高二 · 度量几何学
15. 如图平面四边形 $A B C D$ 的对角线的交点位于四边形的内部, $A B=1, B C=\sqrt{3}, A C=C D$, $A C \perp C D$, 当 $\angle A B C$ 变化时, 对角线 $B D$ 的最大值为

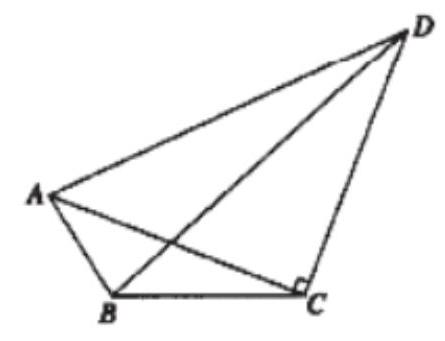
答案: $1+\sqrt{6}$
解析: 设 $\angle A B C=\alpha, \angle A C B=\beta$, 则由余弦定理得, $A C^{2}=1+3-2 \times 1 \times \sqrt{3} \times \cos \alpha=4-2 \sqrt{3} \cos \alpha$;由正弦定理得 $\frac{A C}{\sin \alpha}=\frac{A B}{\sin \beta}$, 则 $\sin \beta=\frac{\sin \alpha}{\sqrt{4-2 \sqrt{3} \cos \alpha}}$;

所以 $B D^{2}=3+(4-2 \sqrt{3} \cos \alpha)-2 \times \sqrt{3} \times \sqrt{4-2 \sqrt{3} \cos \alpha} \times \cos \left(90^{\circ}+\beta\right)=7-2 \sqrt{3} \cos \alpha+2 \sqrt{3} \sin \alpha$ $=7+2 \sqrt{6} \sin \left(\alpha-45^{\circ}\right)$, 所以 $\alpha=135^{\circ}$ 时, $B D$ 取得最大值为 $\sqrt{7+2 \sqrt{6}}=1+\sqrt{6}$ 。